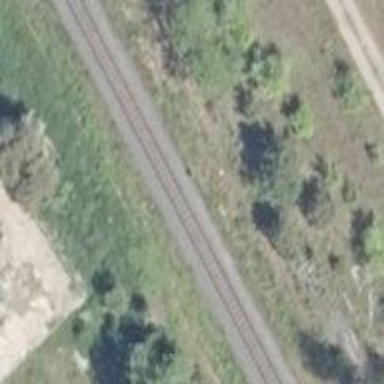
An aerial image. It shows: Railway milestone.